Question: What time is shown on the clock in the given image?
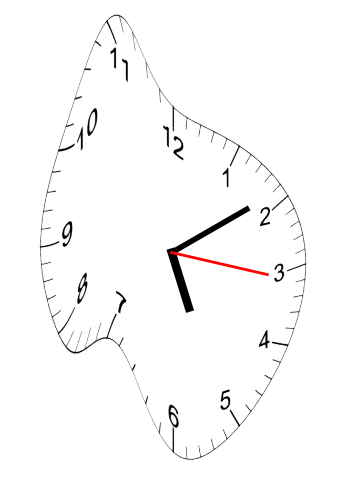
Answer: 05:09:16